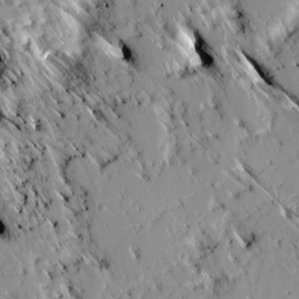
Label: non_frost